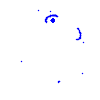
Particle: kaon